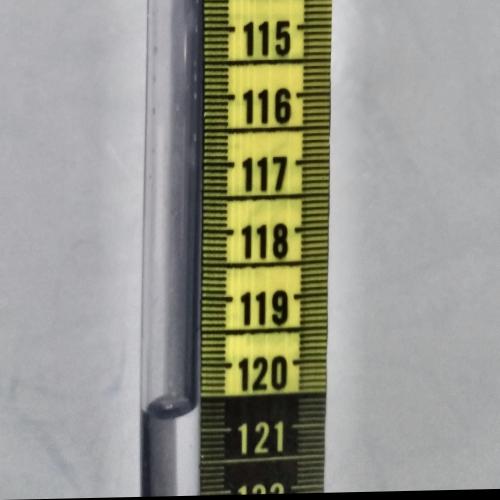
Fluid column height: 120.6 cm